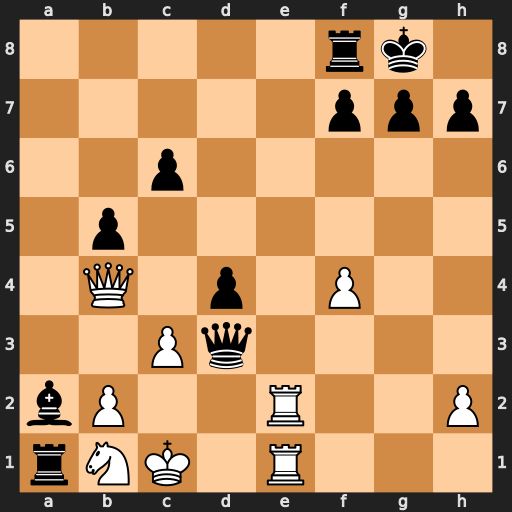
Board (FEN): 5rk1/5ppp/2p5/1p6/1Q1p1P2/2Pq4/bP2R2P/rNK1R3
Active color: w
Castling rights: -
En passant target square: -
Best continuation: Qxf8+ Kxf8 Re8#